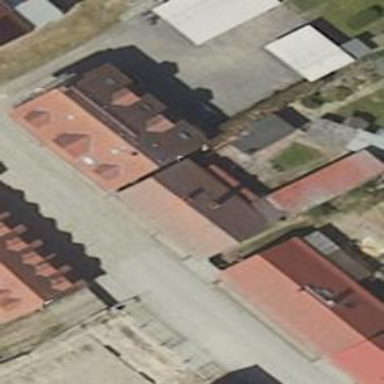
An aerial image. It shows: Image showing building with apartments.